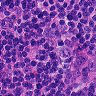
Metastatic tissue present: no